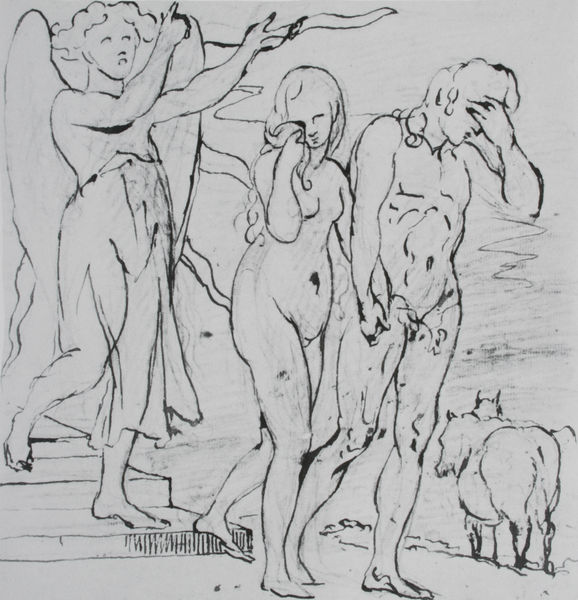
Titel: The Expulsion from Paradise
Künstler: James Barry
Standort: Oxford
Institution: Ashmolean Museum of Art and Archaeology
Schlagwörter: akt, feder, flügel, körper, mann, nackt, umhang, weiß, akte, menschen, mädchen, frau, geste, mund, schwarz, skizze, zeichnung, tiere, jung, arme, gesicht, trauer, hände, kühe, gewand, haare, paar, locken, traurig, pferd, pferde, engel, garten, umrisse, studie, fahne, flagge, figuren, treppe, stufen, faltenwurf, umriss, adam, barfuss, eva, paradies, tusche, kohle, traurigkeit, weinen, schraffur, schwarzweiß, strafe, gestik, entwurf, sündenfall, eden, verborgen, vertreibung, ochse, erzengel, tränen, michael, gabriel, umrisszeichnung, verbannung, aus, hare, betrübt, hand in hand, guys, verteibung, hand ind hand, einend, trauer im paradies